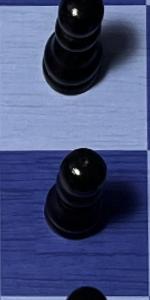
Label: Pawn_Black